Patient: sex F, age 46
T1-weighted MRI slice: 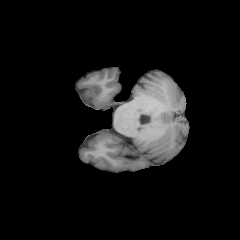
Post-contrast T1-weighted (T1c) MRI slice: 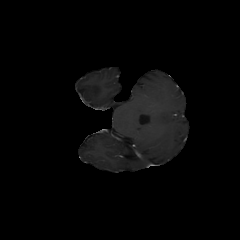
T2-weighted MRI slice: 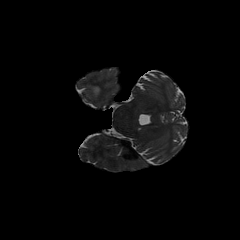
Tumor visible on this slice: yes
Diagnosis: Astrocytoma, IDH-mutant
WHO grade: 2